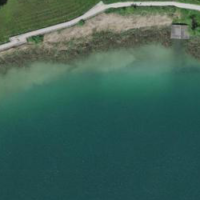
EUNIS habitat code: 14
Species observed at this site:
Lythrum salicaria
Lampyris noctiluca
Fulica atra
Succisa pratensis
Typha latifolia
Milvus milvus
Ciconia ciconia
Passer montanus